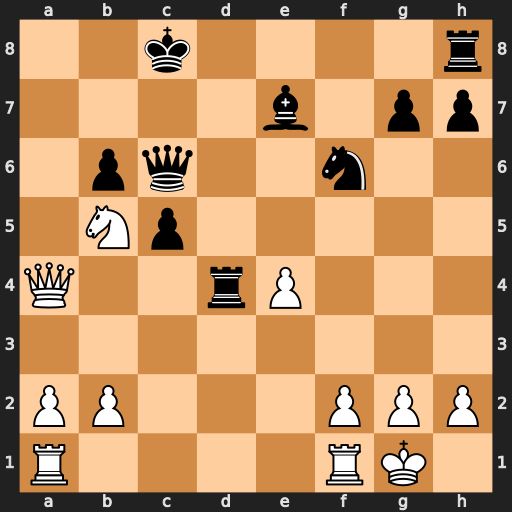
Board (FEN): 2k4r/4b1pp/1pq2n2/1Np5/Q2rP3/8/PP3PPP/R4RK1
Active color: w
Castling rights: -
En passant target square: -
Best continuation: Na7+ Kb7 Qxc6+